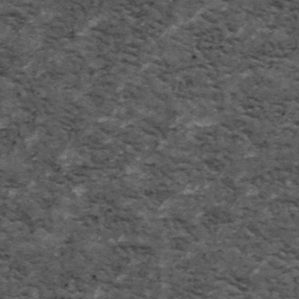
Label: frost